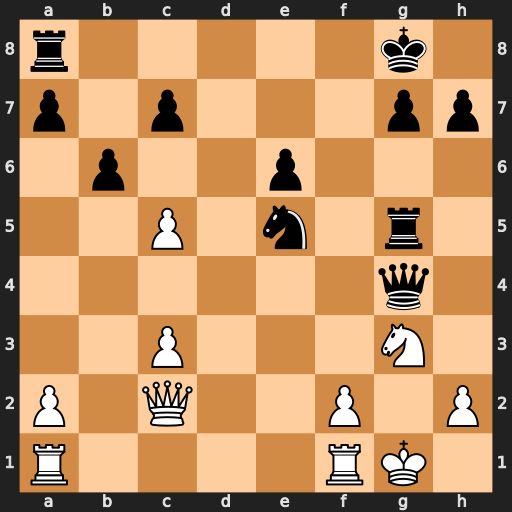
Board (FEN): r5k1/p1p3pp/1p2p3/2P1n1r1/6q1/2P3N1/P1Q2P1P/R4RK1
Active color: w
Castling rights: -
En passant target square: -
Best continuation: f4 Nf3+ Rxf3 Qxf3 fxg5